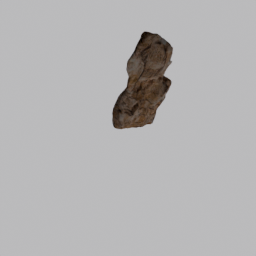
Label: nature